Question: There are two different downloads for Java 7 offline Windows x86 installation. One with an 's' and one without. I've tried looking around but can't seem to find what differentiates the two?
jre-7u1-windows-i586-s.exe
jre-7u1-windows-i586.exe
Can anyone shed some light on the subject, as there seems to be nothing on the Java download page explaining what the 's' is for!
Snapshot adding

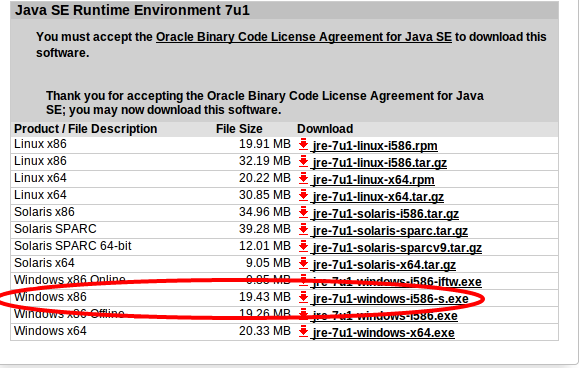
Answer: The -s version of the installer is their sponsored version that includes an installer for a 3rd-party toolbar or product.
If you don't install the 3rd-party product, the resulting JRE from jre-7u1-windows-i586-s.exe and jre-7u1-windows-i586.exe is identical.